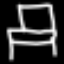
Label: chair